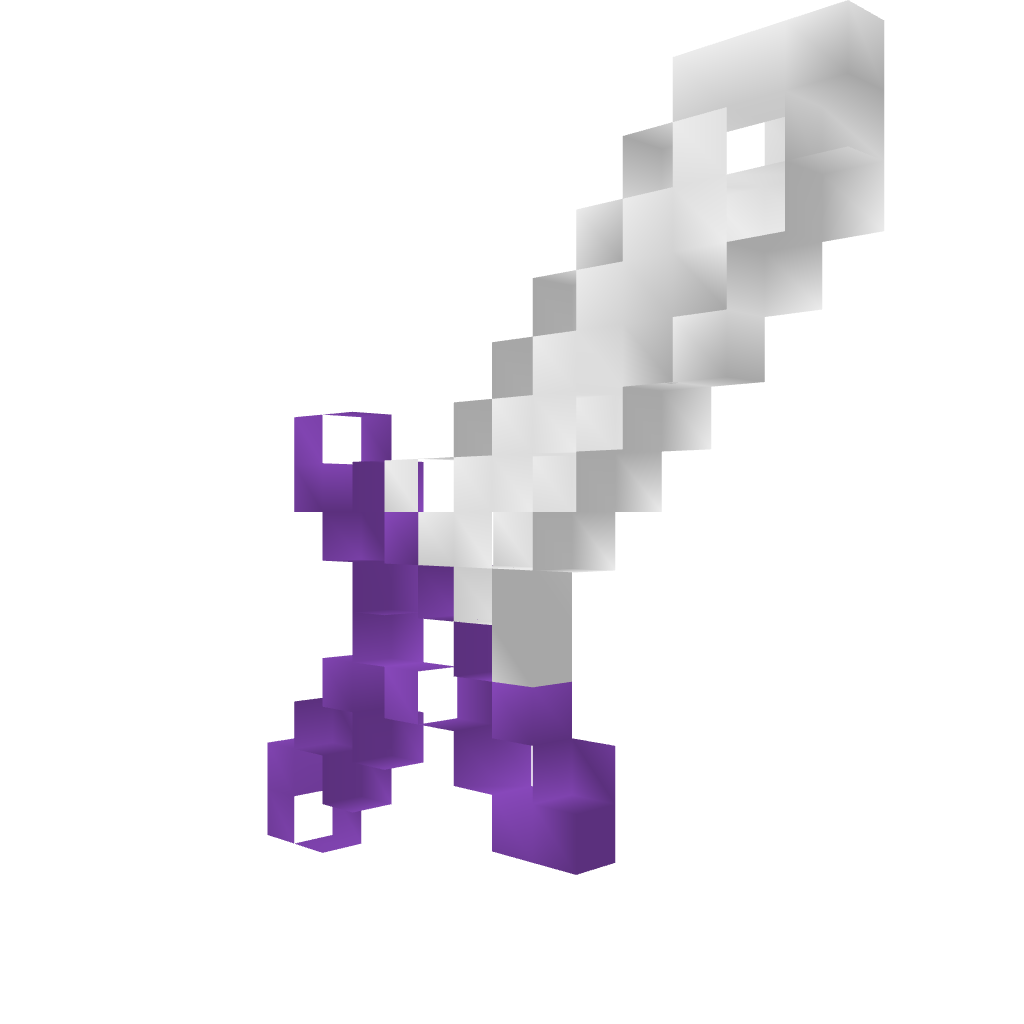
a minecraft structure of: Ice sword high quality